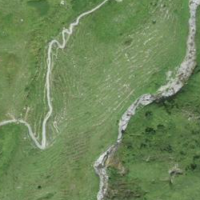
EUNIS habitat code: 26
Species observed at this site:
Miramella alpina
Omocestus viridulus
Mythimna conigera
Pseudochorthippus parallelus
Psophus stridulus
Chorthippus biguttulus
Euthystira brachyptera